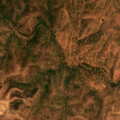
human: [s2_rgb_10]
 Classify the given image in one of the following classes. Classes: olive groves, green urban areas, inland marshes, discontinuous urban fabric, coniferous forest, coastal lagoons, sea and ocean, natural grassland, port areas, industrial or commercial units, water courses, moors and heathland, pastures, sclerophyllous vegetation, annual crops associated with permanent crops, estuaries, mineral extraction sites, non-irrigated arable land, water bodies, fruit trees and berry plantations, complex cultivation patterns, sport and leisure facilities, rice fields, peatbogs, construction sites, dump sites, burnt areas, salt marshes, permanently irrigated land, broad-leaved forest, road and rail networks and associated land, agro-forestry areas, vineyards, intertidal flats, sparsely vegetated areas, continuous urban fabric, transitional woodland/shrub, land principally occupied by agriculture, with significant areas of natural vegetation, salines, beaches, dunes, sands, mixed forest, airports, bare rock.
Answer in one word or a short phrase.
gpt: agro-forestry areas, broad-leaved forest